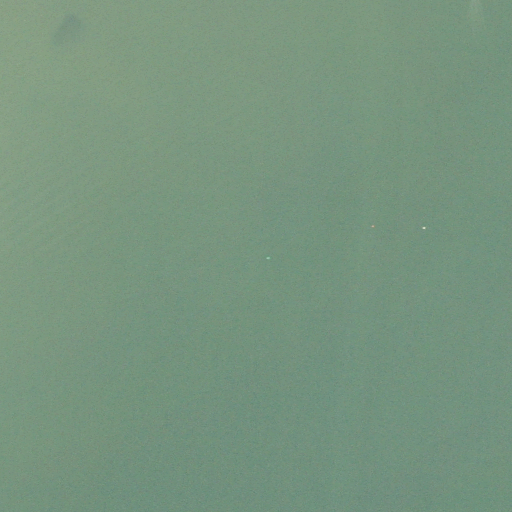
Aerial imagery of island in Connecticut named Wheeler Rock containing only open water